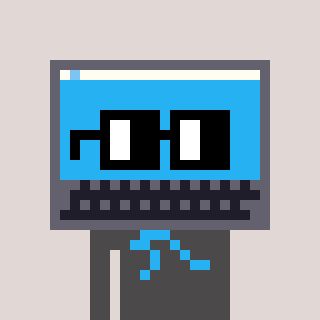
a pixel art character with square black glasses, a laptop-shaped head and a grayscale-colored body on a warm background